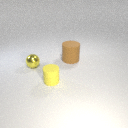
small yellow metal sphere to the left of large brown rubber cylinder